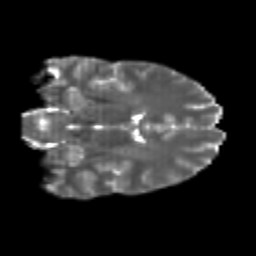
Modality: T2w
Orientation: coronal
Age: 23
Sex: male
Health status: healthy
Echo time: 0.074 s